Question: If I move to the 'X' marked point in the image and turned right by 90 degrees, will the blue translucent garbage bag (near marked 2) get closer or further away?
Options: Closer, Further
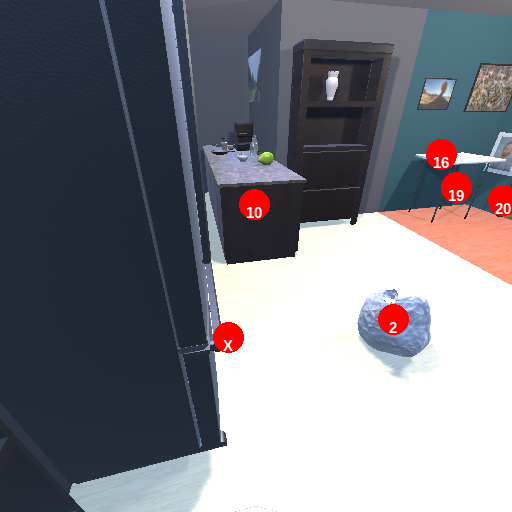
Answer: Closer